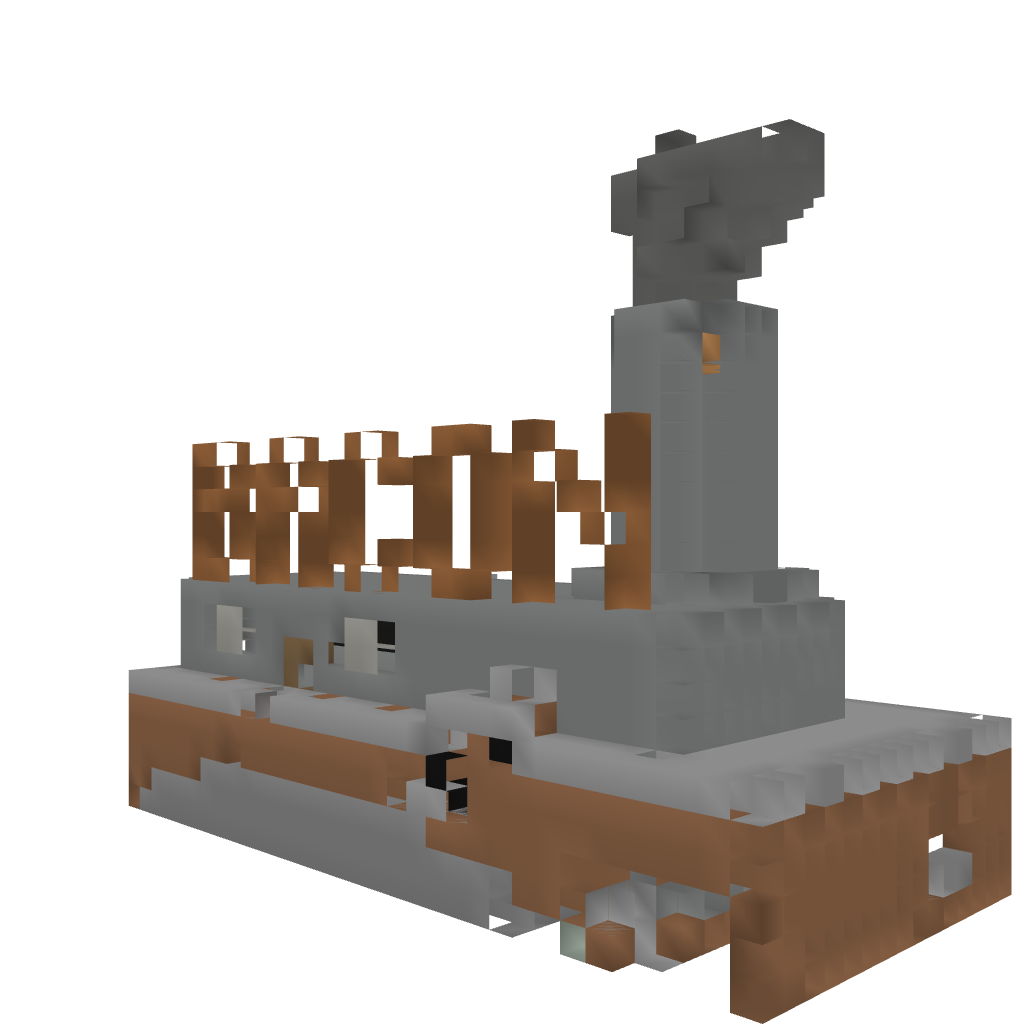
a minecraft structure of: Working Bacon Factory